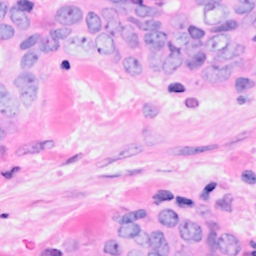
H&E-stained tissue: Breast